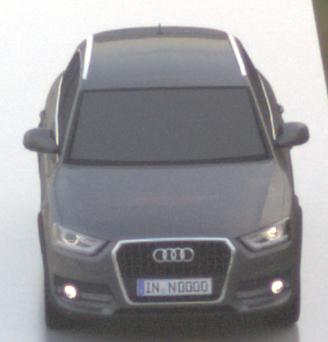
Make: Audi
Model: Q3 1.4 TFSI
Detailed model: Q3 (8U)
Model produced from: 2013/07
Model produced until: 2014/10
Doors: 5
Color: gray
Road condition: wet road
Daytime: sunrise or sunset
Contrast: low contrast